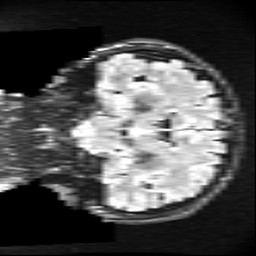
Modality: FLAIR
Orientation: coronal
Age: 30
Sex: male
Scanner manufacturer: ge
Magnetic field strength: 3 T
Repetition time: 11 s
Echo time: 0.1497 s